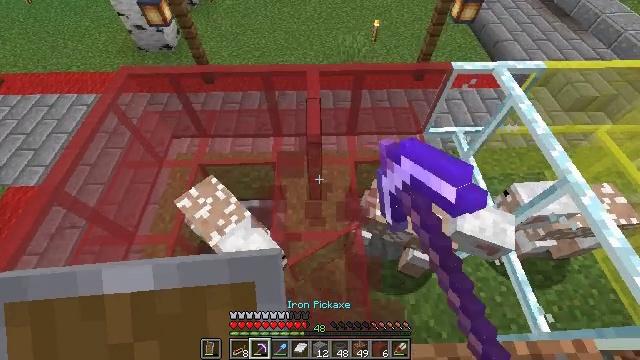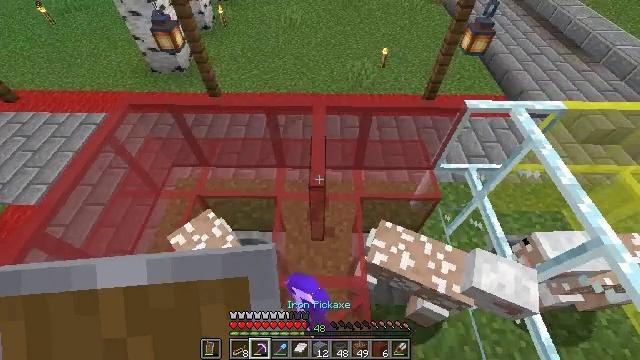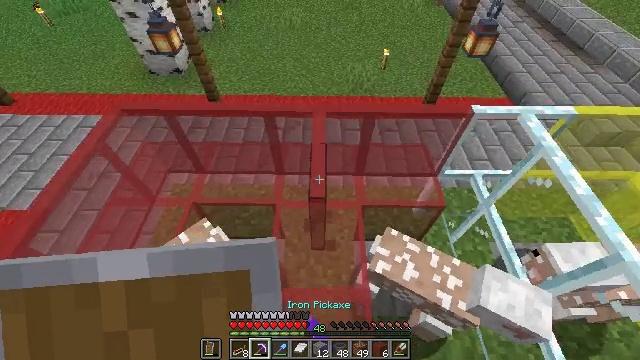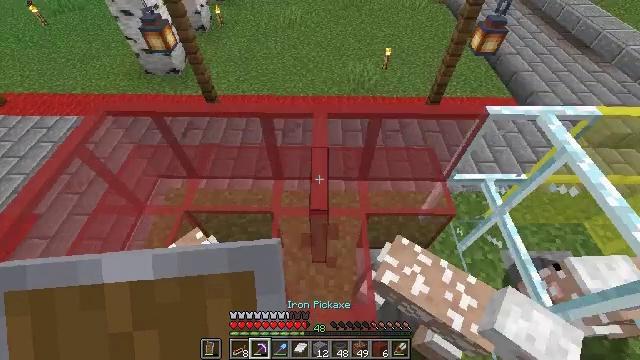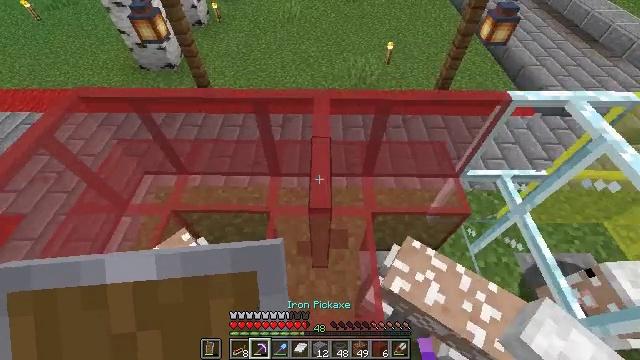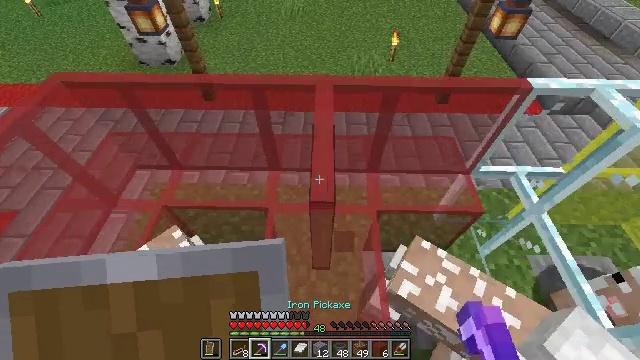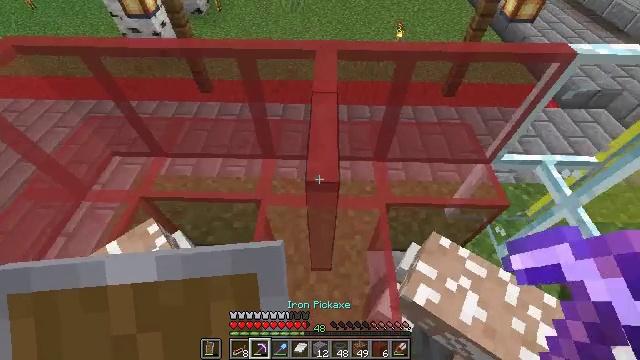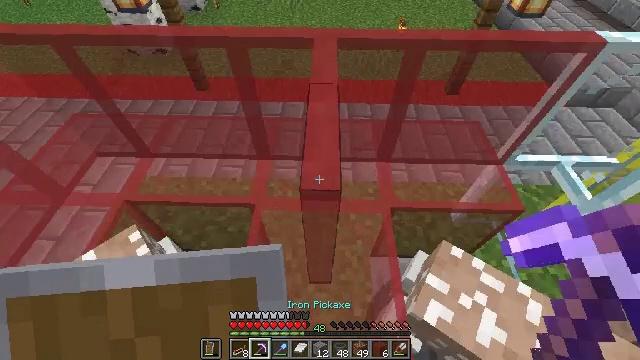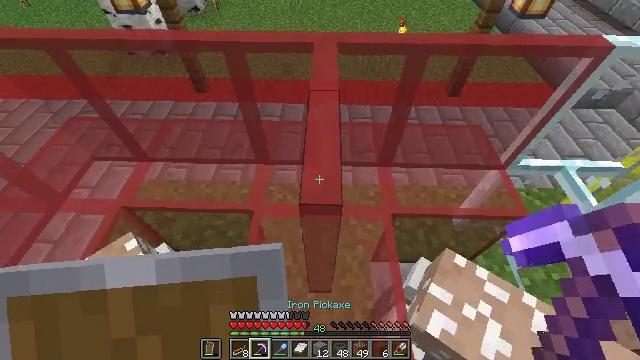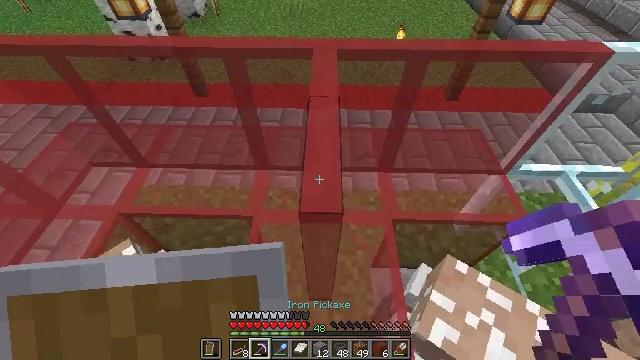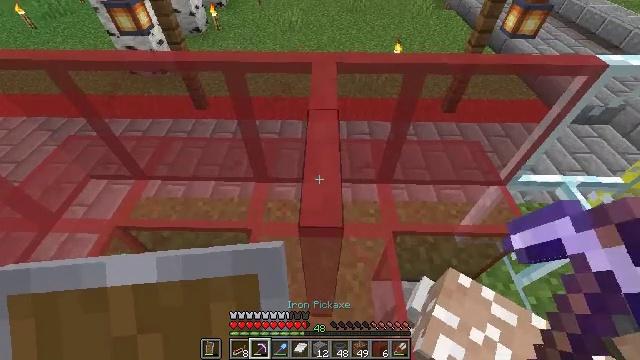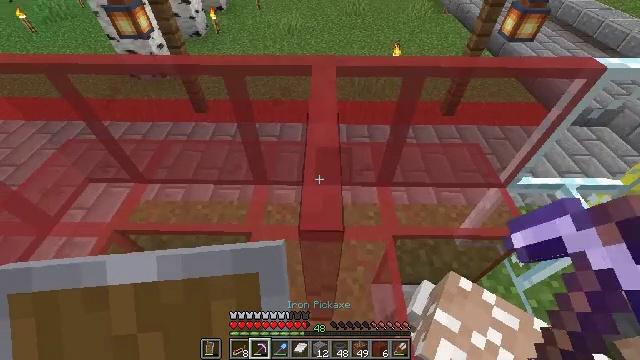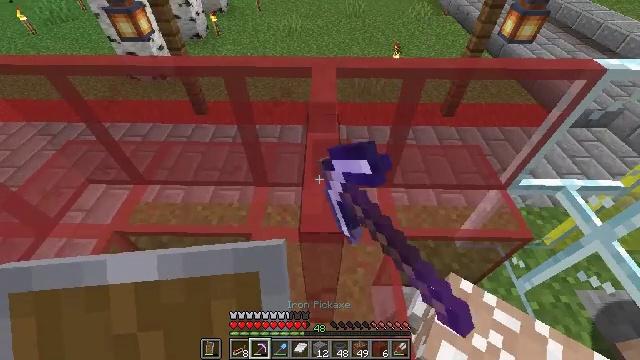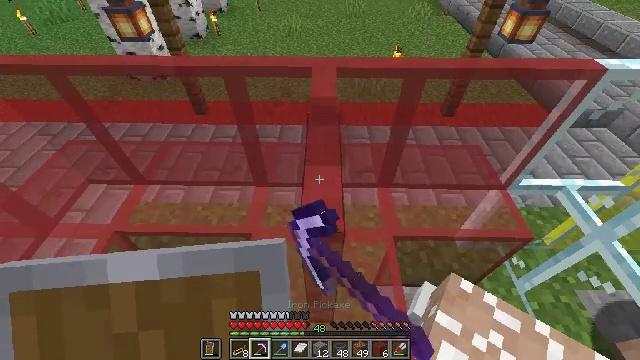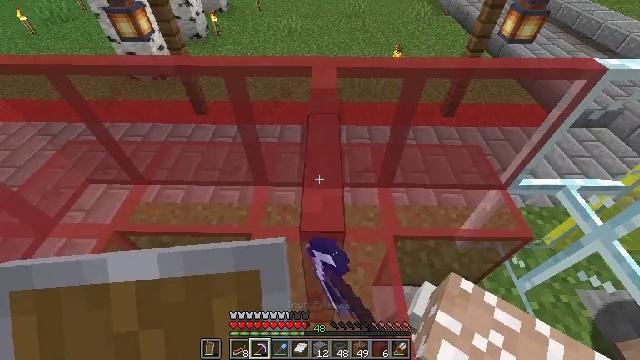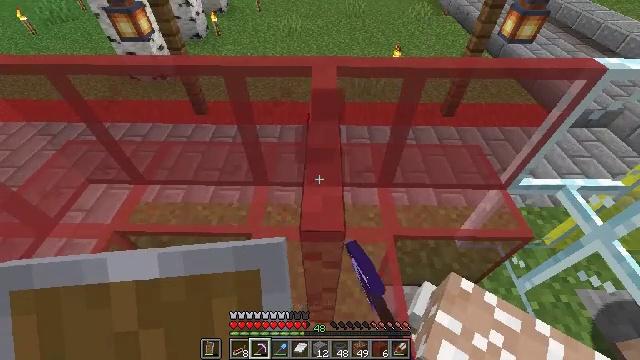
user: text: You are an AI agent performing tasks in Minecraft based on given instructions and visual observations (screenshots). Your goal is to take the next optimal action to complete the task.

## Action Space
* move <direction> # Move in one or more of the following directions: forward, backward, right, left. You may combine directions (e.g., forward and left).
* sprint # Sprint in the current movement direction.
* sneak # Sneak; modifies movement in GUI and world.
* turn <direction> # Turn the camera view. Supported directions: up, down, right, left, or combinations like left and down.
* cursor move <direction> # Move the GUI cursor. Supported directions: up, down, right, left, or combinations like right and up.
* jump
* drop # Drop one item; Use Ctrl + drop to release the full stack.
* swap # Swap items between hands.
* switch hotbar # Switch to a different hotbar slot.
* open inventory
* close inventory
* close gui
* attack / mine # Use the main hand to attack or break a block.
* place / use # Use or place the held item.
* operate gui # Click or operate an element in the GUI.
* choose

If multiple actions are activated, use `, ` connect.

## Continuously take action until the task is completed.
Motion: motion action
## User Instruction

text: Remove the red stained glass pane.
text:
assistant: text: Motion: move forward, turn left and up
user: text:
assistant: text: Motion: move forward
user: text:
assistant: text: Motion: no_op
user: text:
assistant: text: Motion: no_op
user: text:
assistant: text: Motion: no_op
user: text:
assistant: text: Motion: no_op
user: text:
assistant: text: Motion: no_op
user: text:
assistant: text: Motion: no_op
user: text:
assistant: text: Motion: no_op
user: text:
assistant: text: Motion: turn up
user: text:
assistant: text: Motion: attack / mine
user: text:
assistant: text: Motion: attack / mine
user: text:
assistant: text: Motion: attack / mine
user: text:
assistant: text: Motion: attack / mine
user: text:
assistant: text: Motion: attack / mine
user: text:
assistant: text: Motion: attack / mine
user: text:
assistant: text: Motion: attack / mine
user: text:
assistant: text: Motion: attack / mine
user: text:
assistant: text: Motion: attack / mine
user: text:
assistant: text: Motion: attack / mine
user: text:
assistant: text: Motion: attack / mine
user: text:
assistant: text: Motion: attack / mine
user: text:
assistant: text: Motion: no_op
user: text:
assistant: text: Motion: no_op